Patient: sex F, age 62
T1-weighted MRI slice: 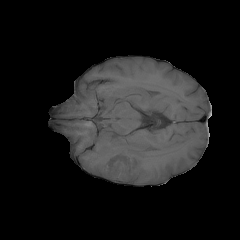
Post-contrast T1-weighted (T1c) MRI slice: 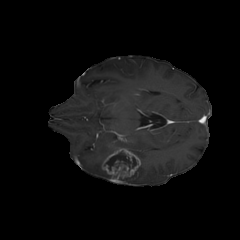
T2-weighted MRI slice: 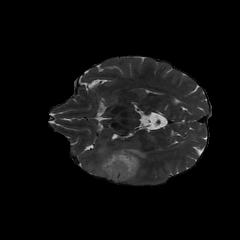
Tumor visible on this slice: yes
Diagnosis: Glioblastoma, IDH-wildtype
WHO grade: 4